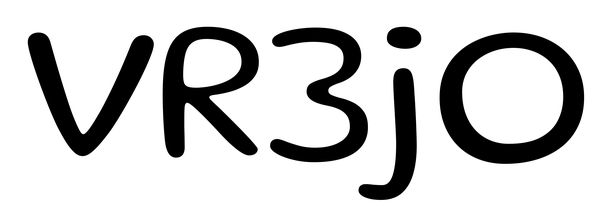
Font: Gluten_Light